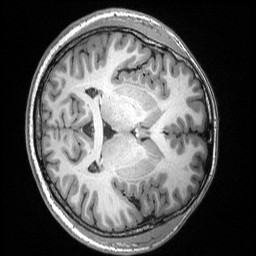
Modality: T1w
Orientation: axial
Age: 28
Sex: male